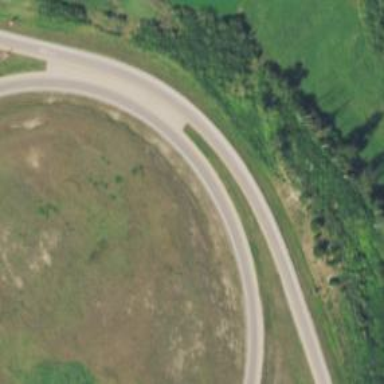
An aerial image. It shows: Trunk link highway.